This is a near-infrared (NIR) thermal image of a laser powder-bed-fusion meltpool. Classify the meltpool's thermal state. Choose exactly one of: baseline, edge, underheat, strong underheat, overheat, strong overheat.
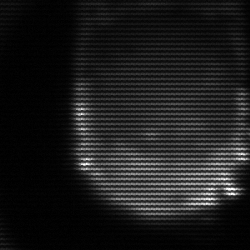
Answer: strong underheat